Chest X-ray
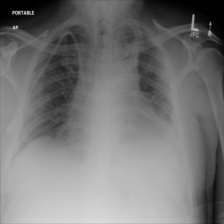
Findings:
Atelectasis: positive
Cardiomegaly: negative
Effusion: negative
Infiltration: positive
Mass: negative
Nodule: negative
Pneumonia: negative
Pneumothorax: negative
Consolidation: negative
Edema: negative
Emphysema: negative
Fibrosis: negative
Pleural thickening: negative
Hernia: negative